Question: I want to get file type from binary data in a column 'File_Stream' in FileTable.
In FileTable, there is 'File_Type' column but it's not reliable.
Pay attention to the following queries:
These files are the same!

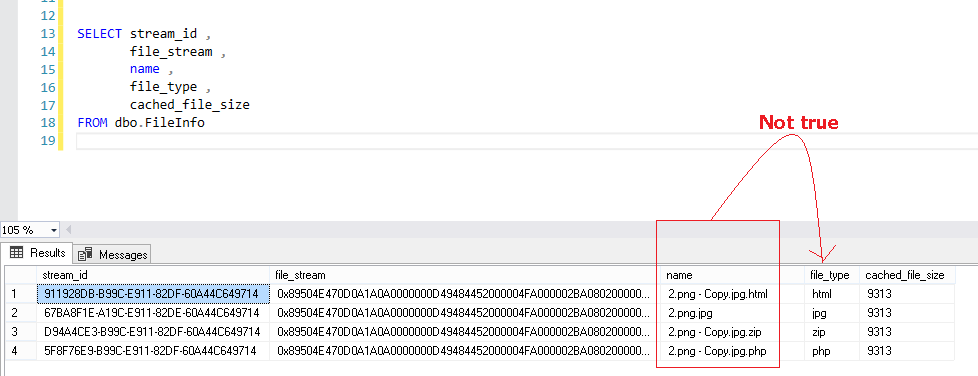
Answer: The 'file_type' column value is derived from the file name, not the binary contents of the file. SQL Server has no notion of what the actual binary contents represent.